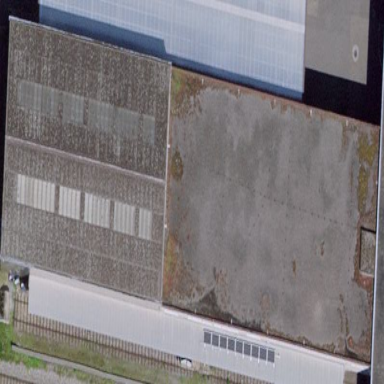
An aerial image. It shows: Industrial building.